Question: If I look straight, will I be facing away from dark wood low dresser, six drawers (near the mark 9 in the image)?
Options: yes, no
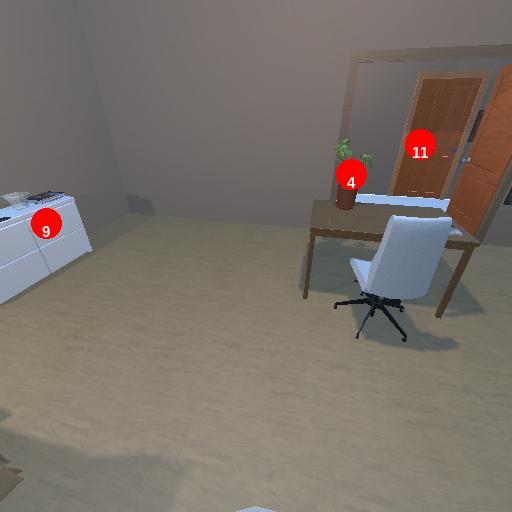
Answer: yes